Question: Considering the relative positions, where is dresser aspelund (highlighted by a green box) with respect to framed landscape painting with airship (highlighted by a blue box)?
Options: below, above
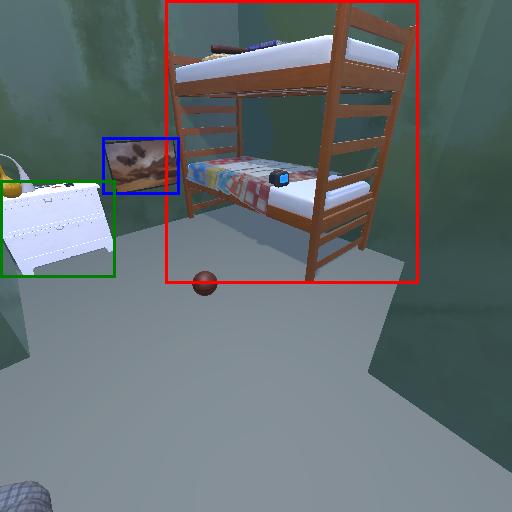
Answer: below